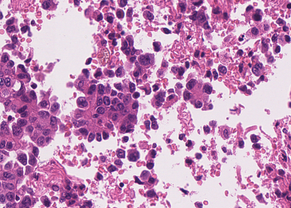
Tumor epithelial tissue: yes
Tumor-associated stroma tissue: yes
Normal tissue: no